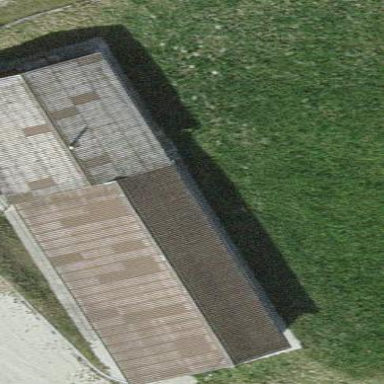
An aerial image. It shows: Building with gabled roof used for shooting sport.